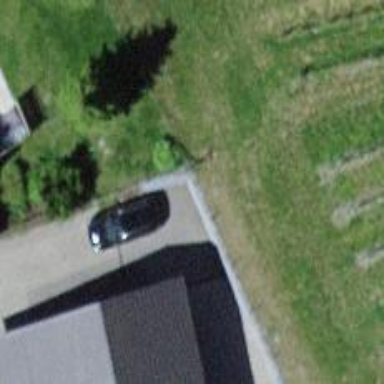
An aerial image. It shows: Retaining wall.